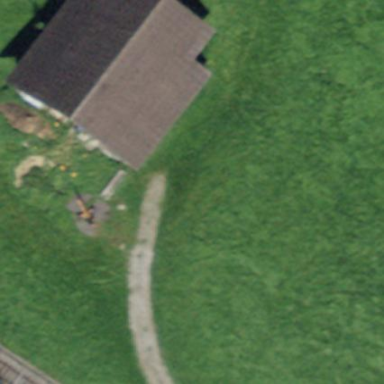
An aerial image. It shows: Barn.